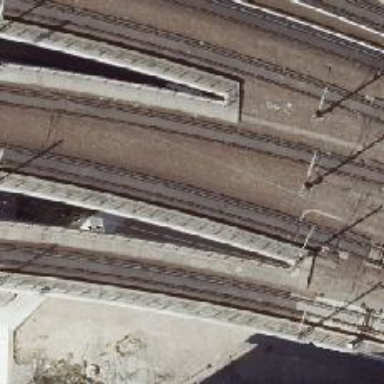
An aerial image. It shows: Bridge over railway tracks with electrified contact lines. The railway is siding with ballastless track.